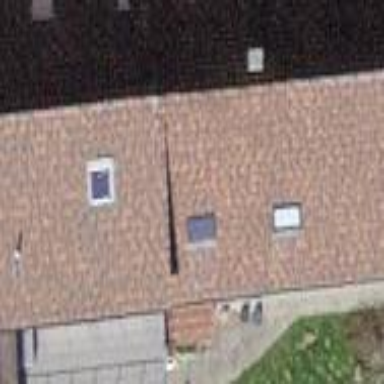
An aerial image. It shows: Gabled roof house.